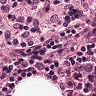
Metastatic tissue present: no